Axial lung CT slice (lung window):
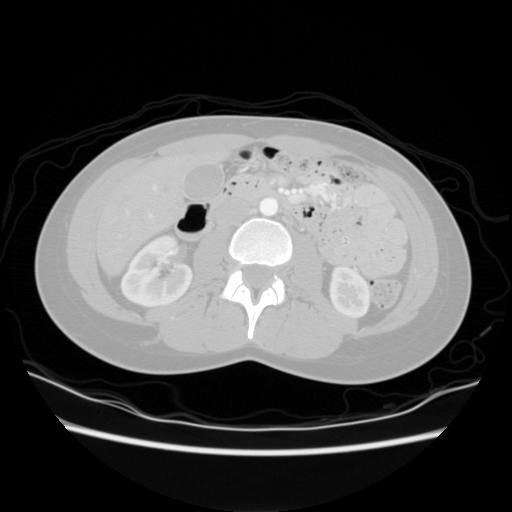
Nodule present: no